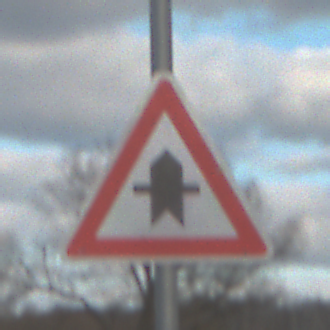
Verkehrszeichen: Vorfahrt
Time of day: SunriseSunset
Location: Outdoor (RoadRail)
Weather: PartlyCloudy
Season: NotSpecified
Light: Natural